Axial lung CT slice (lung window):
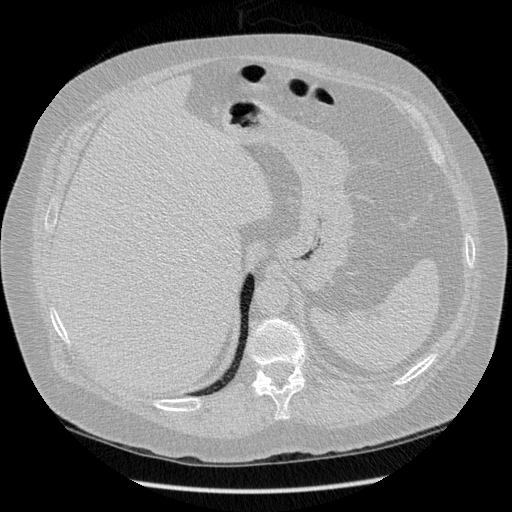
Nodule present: no